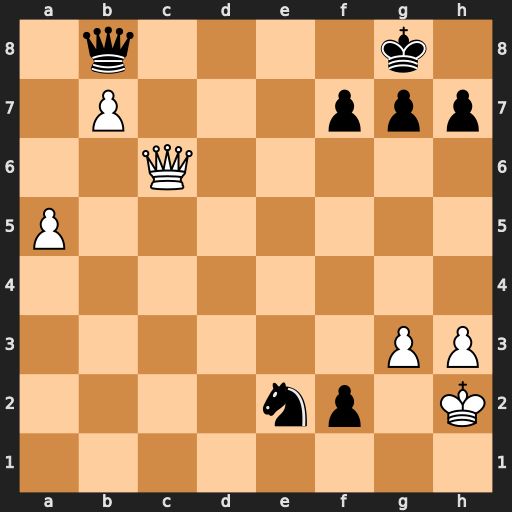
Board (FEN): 1q4k1/1P3ppp/2Q5/P7/8/6PP/4np1K/8
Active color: w
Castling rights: -
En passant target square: -
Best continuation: Qc8+ Qxc8 bxc8=Q#